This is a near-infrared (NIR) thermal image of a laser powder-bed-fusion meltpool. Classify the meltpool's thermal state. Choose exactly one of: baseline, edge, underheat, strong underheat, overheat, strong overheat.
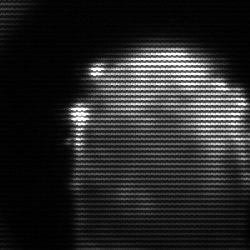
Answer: baseline